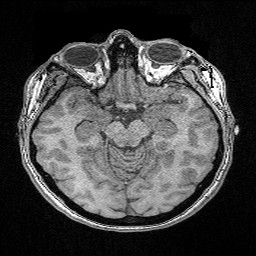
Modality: FLASH
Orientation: coronal
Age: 31
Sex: female